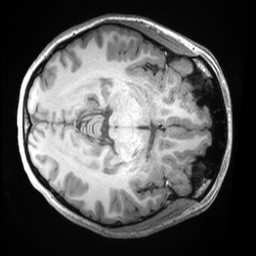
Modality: T1w
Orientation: axial
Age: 21
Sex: female
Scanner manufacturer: siemens
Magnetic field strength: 3 T
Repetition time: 1.9 s
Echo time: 0.00293 s